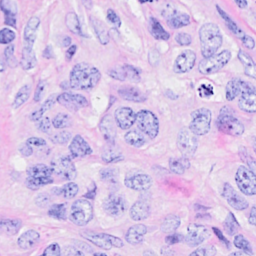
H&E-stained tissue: Breast